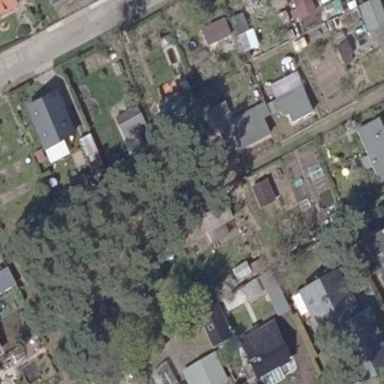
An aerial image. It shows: Allotments area.